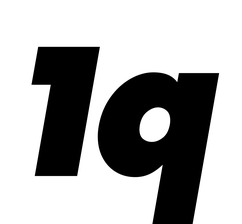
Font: Poppins-BlackItalic